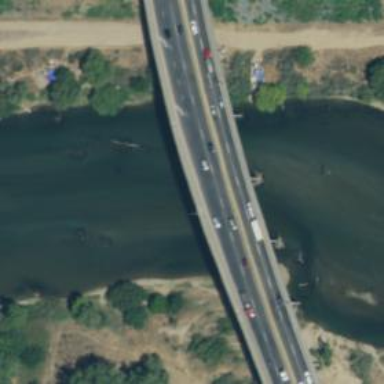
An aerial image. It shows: Trunk highway bridge with separate sidewalks.